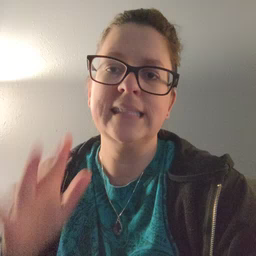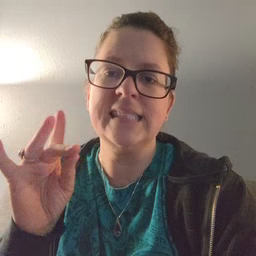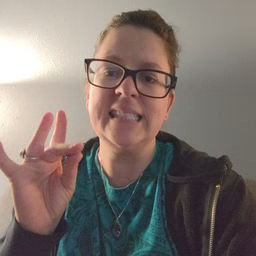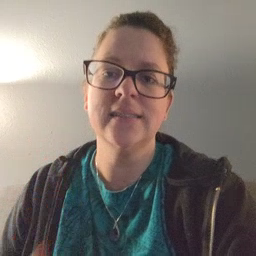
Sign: sticky